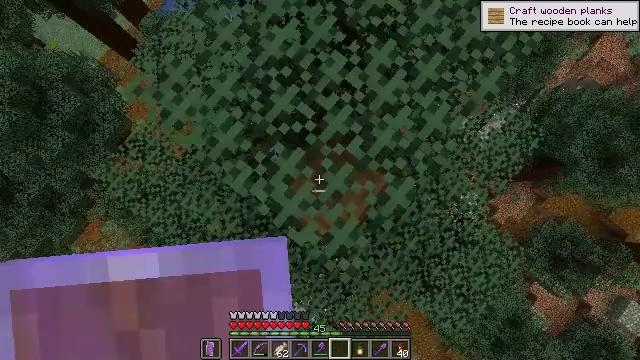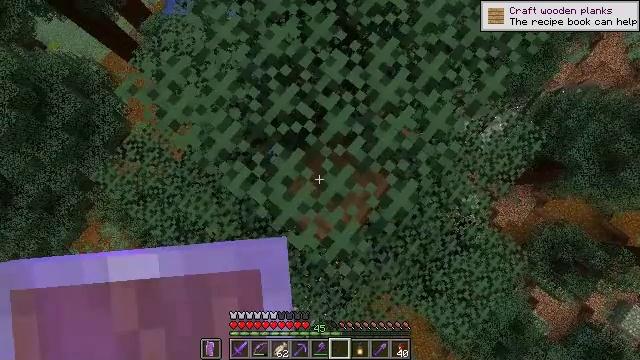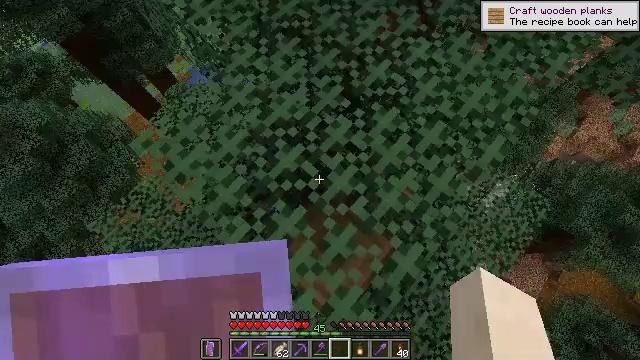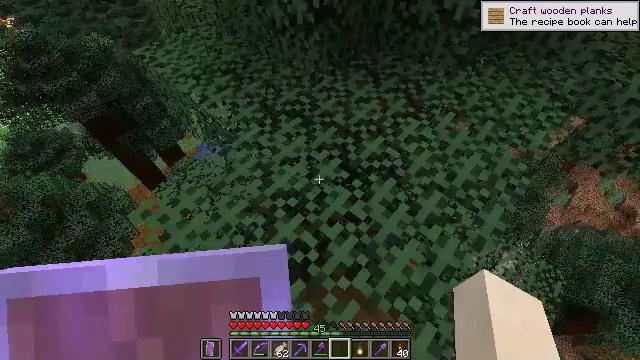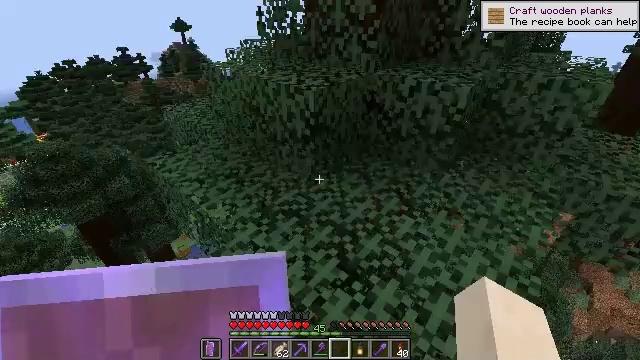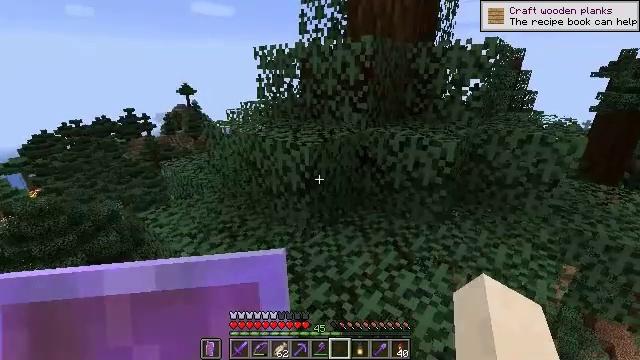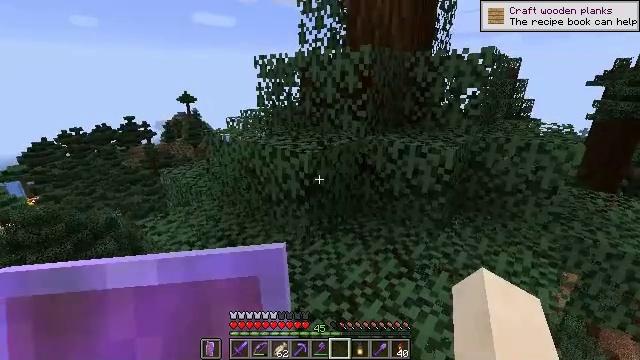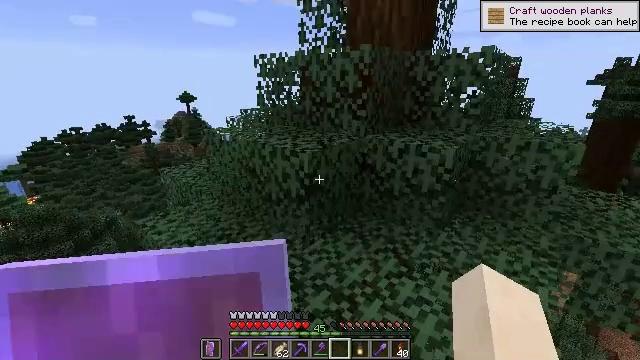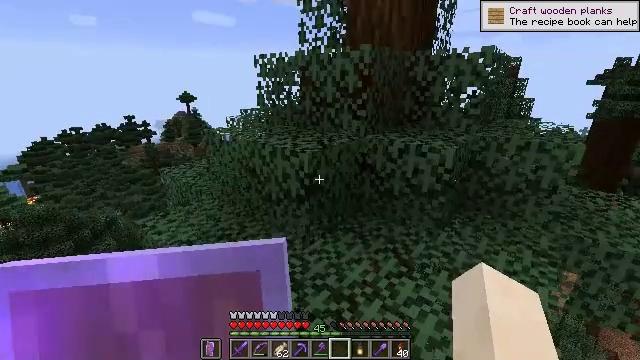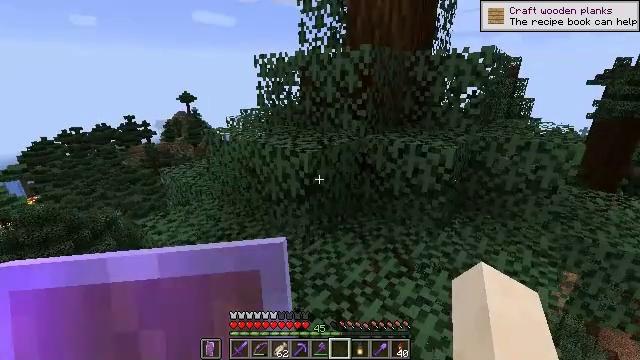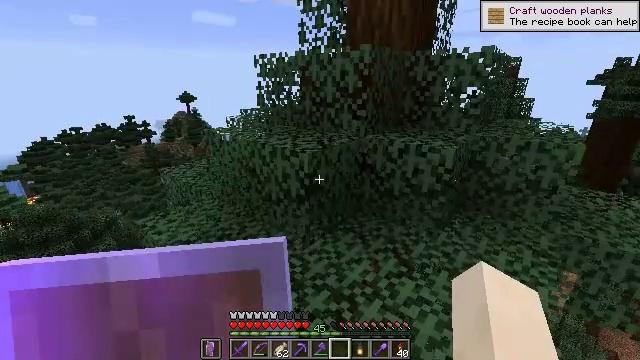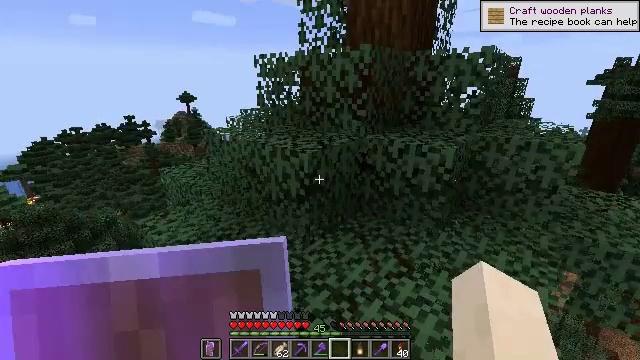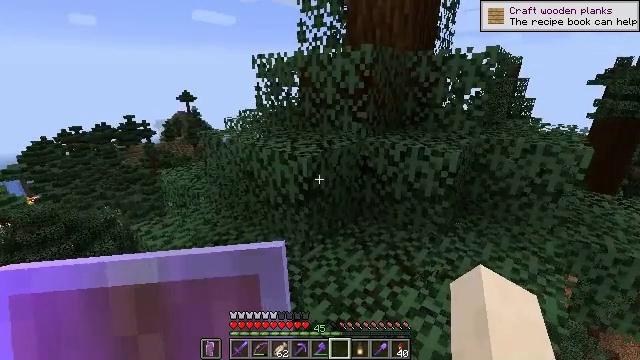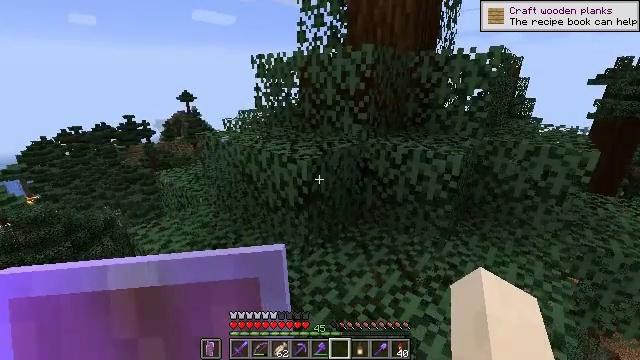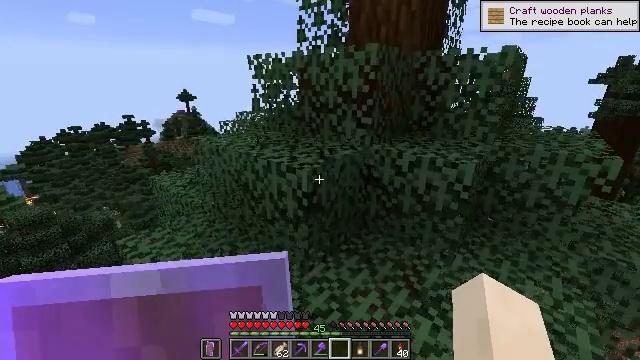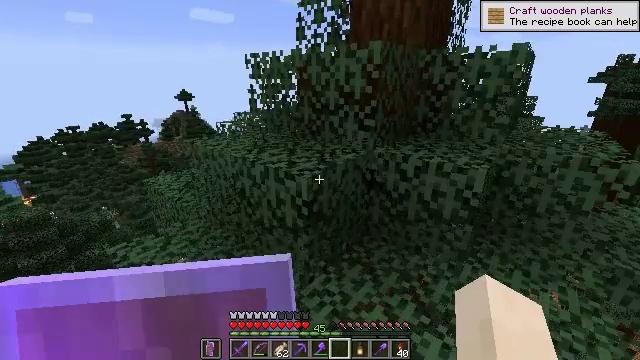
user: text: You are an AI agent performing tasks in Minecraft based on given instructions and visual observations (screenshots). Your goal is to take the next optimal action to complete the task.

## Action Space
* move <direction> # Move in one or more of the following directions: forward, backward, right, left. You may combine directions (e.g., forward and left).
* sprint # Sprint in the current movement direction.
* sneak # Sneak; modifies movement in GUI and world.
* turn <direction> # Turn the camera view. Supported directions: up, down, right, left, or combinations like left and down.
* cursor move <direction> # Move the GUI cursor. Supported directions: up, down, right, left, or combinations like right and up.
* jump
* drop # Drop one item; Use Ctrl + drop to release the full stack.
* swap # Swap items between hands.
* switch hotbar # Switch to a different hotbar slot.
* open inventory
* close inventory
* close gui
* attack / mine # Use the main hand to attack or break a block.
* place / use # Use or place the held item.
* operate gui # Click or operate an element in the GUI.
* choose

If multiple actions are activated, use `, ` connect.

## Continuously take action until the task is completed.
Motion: motion action
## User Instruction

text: Break the spruce leaves to clear the area.
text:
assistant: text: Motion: no_op
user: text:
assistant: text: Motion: turn left and up
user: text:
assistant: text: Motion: turn up
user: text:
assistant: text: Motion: turn right and up
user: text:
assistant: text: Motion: turn right and up
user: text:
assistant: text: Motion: turn up
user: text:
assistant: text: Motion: no_op
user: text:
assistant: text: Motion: no_op
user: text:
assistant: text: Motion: no_op
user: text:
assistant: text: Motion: no_op
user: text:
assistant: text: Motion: no_op
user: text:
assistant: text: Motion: move forward
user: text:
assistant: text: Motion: move forward
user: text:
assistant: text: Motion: move forward
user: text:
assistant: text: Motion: move forward
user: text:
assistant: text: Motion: move forward
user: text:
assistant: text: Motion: move forward, turn right and up
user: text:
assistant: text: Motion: move forward, turn right and up
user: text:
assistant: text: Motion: move forward, turn right and up
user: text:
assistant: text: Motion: no_op
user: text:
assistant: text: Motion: no_op
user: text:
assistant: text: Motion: no_op
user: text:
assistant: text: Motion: no_op
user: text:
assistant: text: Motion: no_op
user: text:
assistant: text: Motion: no_op
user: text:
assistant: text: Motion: no_op
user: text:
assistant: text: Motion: move forward
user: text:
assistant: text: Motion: move forward, jump
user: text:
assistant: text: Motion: move forward, turn left and down, jump
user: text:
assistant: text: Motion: move forward, turn left and down, jump